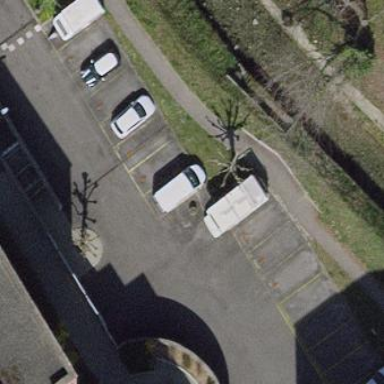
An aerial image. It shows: Parking space.